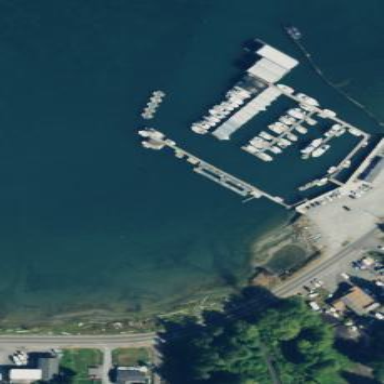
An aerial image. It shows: Marina on leisure land.